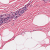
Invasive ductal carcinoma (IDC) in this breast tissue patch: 0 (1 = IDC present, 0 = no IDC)